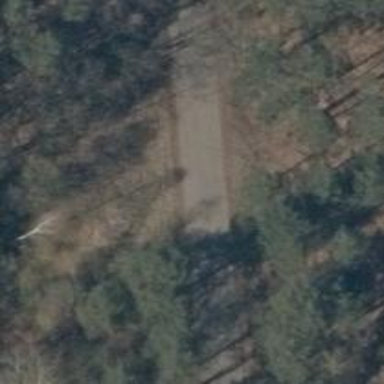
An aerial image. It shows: Residential road with asphalt surface.